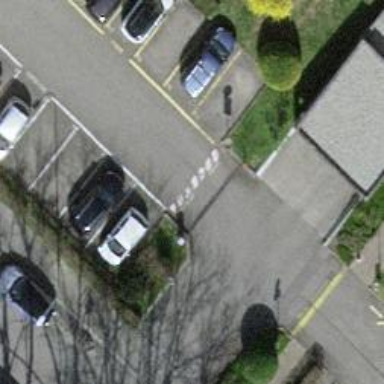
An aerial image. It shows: Lift gate barrier.